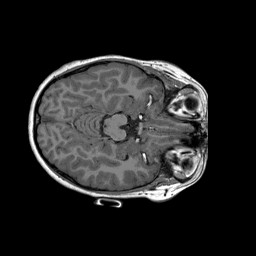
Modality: T1w
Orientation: coronal
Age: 10
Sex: male
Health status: ill